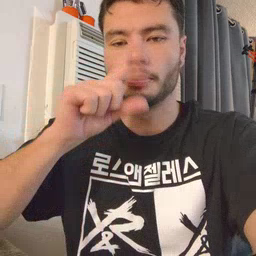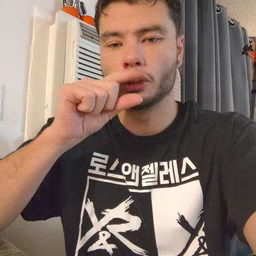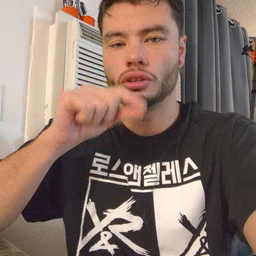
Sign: bird